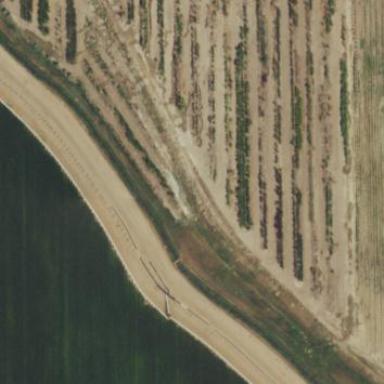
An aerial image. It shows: Plant nursery area.